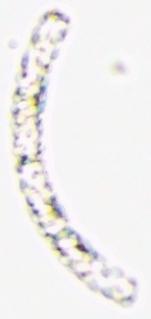
Label: Cerataulina_Guinardia_Dactyliosen